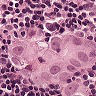
Metastatic tissue present: yes